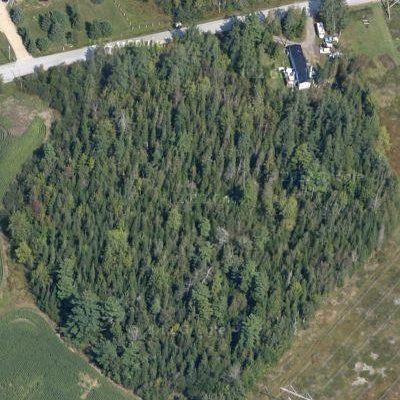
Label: Forest